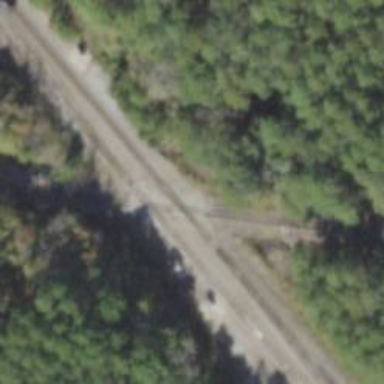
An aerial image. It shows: Railway crossing.